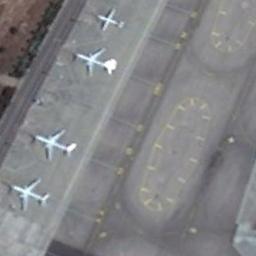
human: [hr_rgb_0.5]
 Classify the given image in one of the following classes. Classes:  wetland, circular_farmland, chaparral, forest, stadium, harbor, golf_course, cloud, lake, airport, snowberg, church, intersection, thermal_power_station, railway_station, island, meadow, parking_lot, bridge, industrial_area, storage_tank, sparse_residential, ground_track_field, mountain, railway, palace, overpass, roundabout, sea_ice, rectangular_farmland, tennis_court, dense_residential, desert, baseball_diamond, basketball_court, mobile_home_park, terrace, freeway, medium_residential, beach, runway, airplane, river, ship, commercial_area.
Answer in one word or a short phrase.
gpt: airplane